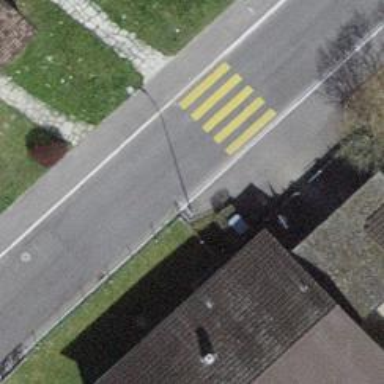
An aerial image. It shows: Uncontrolled zebra crossing with zebra markings.